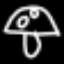
Label: mushroom